Question: I'm using Visual Studio 2008, and I'm trying to create a new WinCE project.
But when I create the project, an error occurs:

How can I fix this?
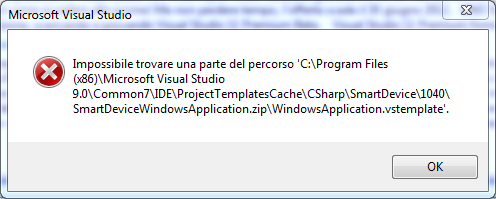
Answer: What SKU of Visual Studio are you using (Express, Standard, Pro, Ultimate)? Device development is only available in Professional or better, IIRC (it changed with every version of Studio). If you have the proper SKU, you also have to ensure device development support was installed (it can be unchecked during install). If both of those are true, then check to see if the file indicated exists - if not I'd do a repair or reinstall of Studio.